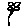
Label: flower